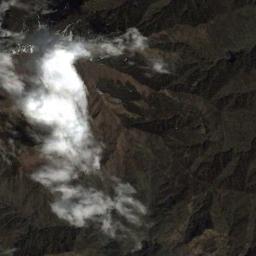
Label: cloud